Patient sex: M
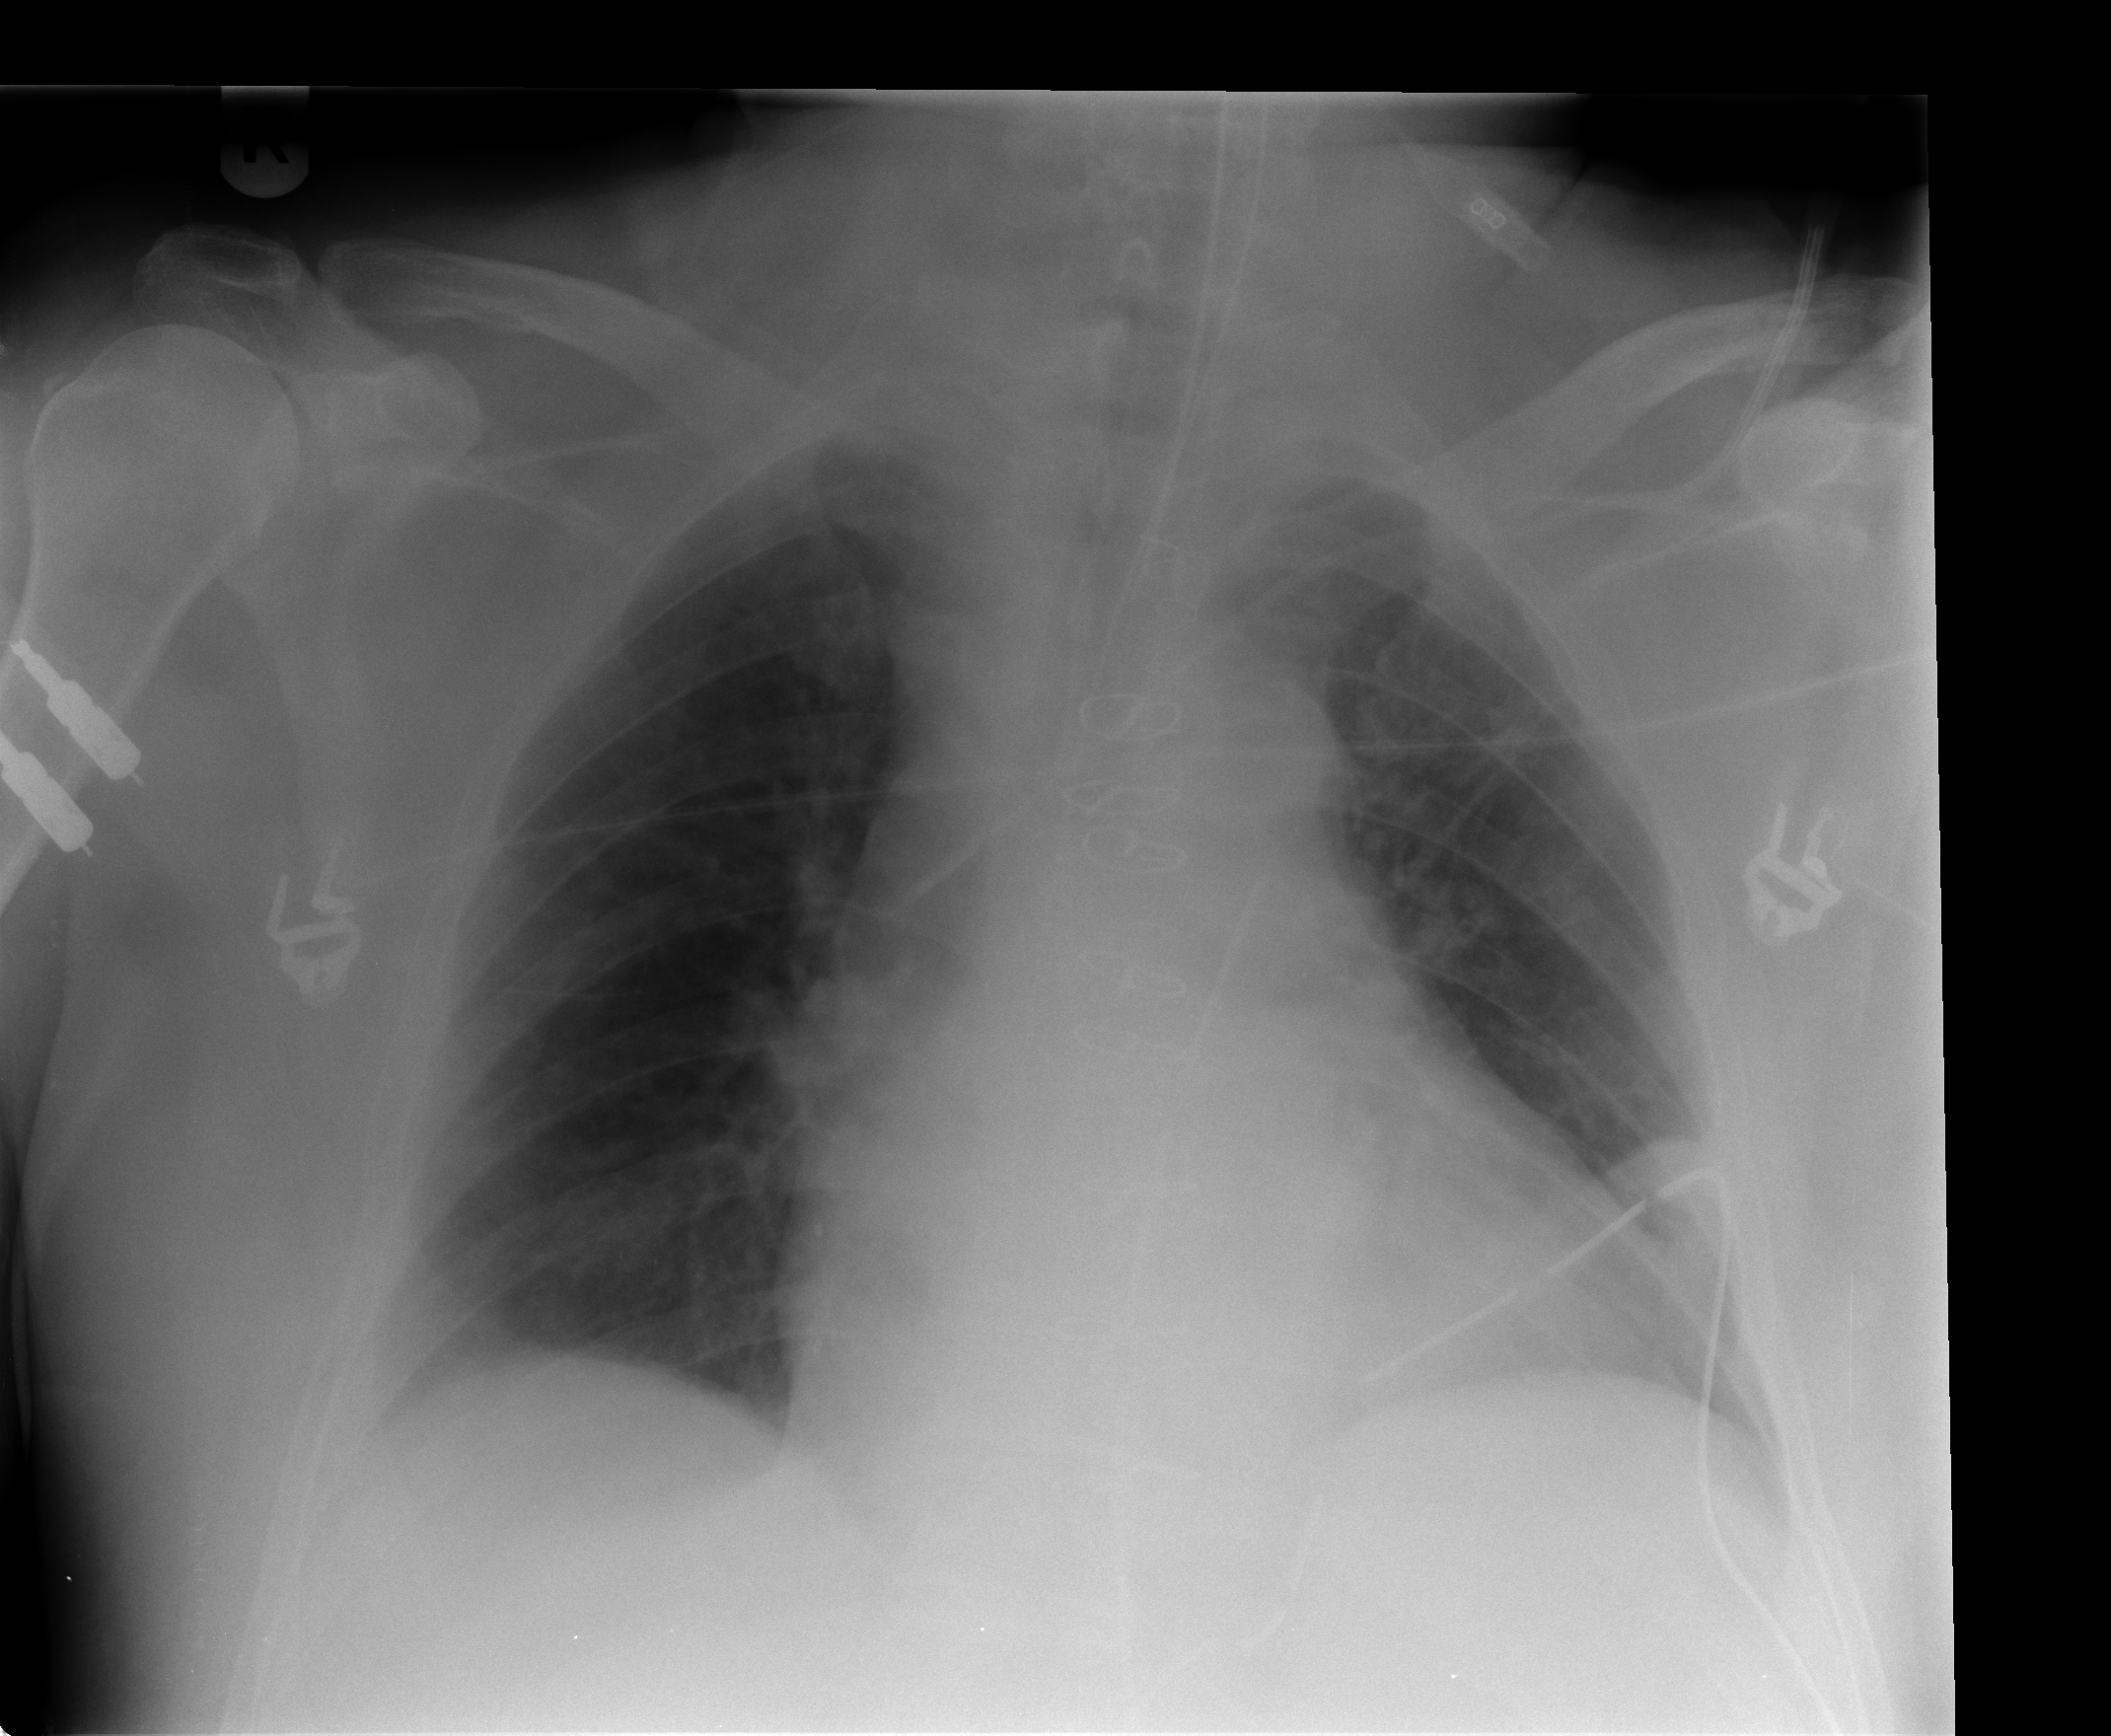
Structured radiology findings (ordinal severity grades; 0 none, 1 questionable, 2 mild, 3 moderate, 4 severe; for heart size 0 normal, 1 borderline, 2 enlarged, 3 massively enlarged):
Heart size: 2
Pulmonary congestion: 0
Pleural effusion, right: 0
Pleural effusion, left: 0
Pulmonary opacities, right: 0
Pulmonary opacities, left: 0
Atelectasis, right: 2
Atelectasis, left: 2